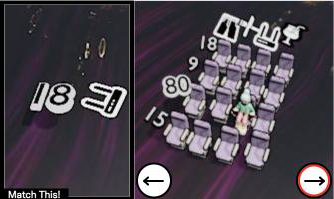
Task: seats
Answer: no